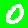
Digit: 0